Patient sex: M
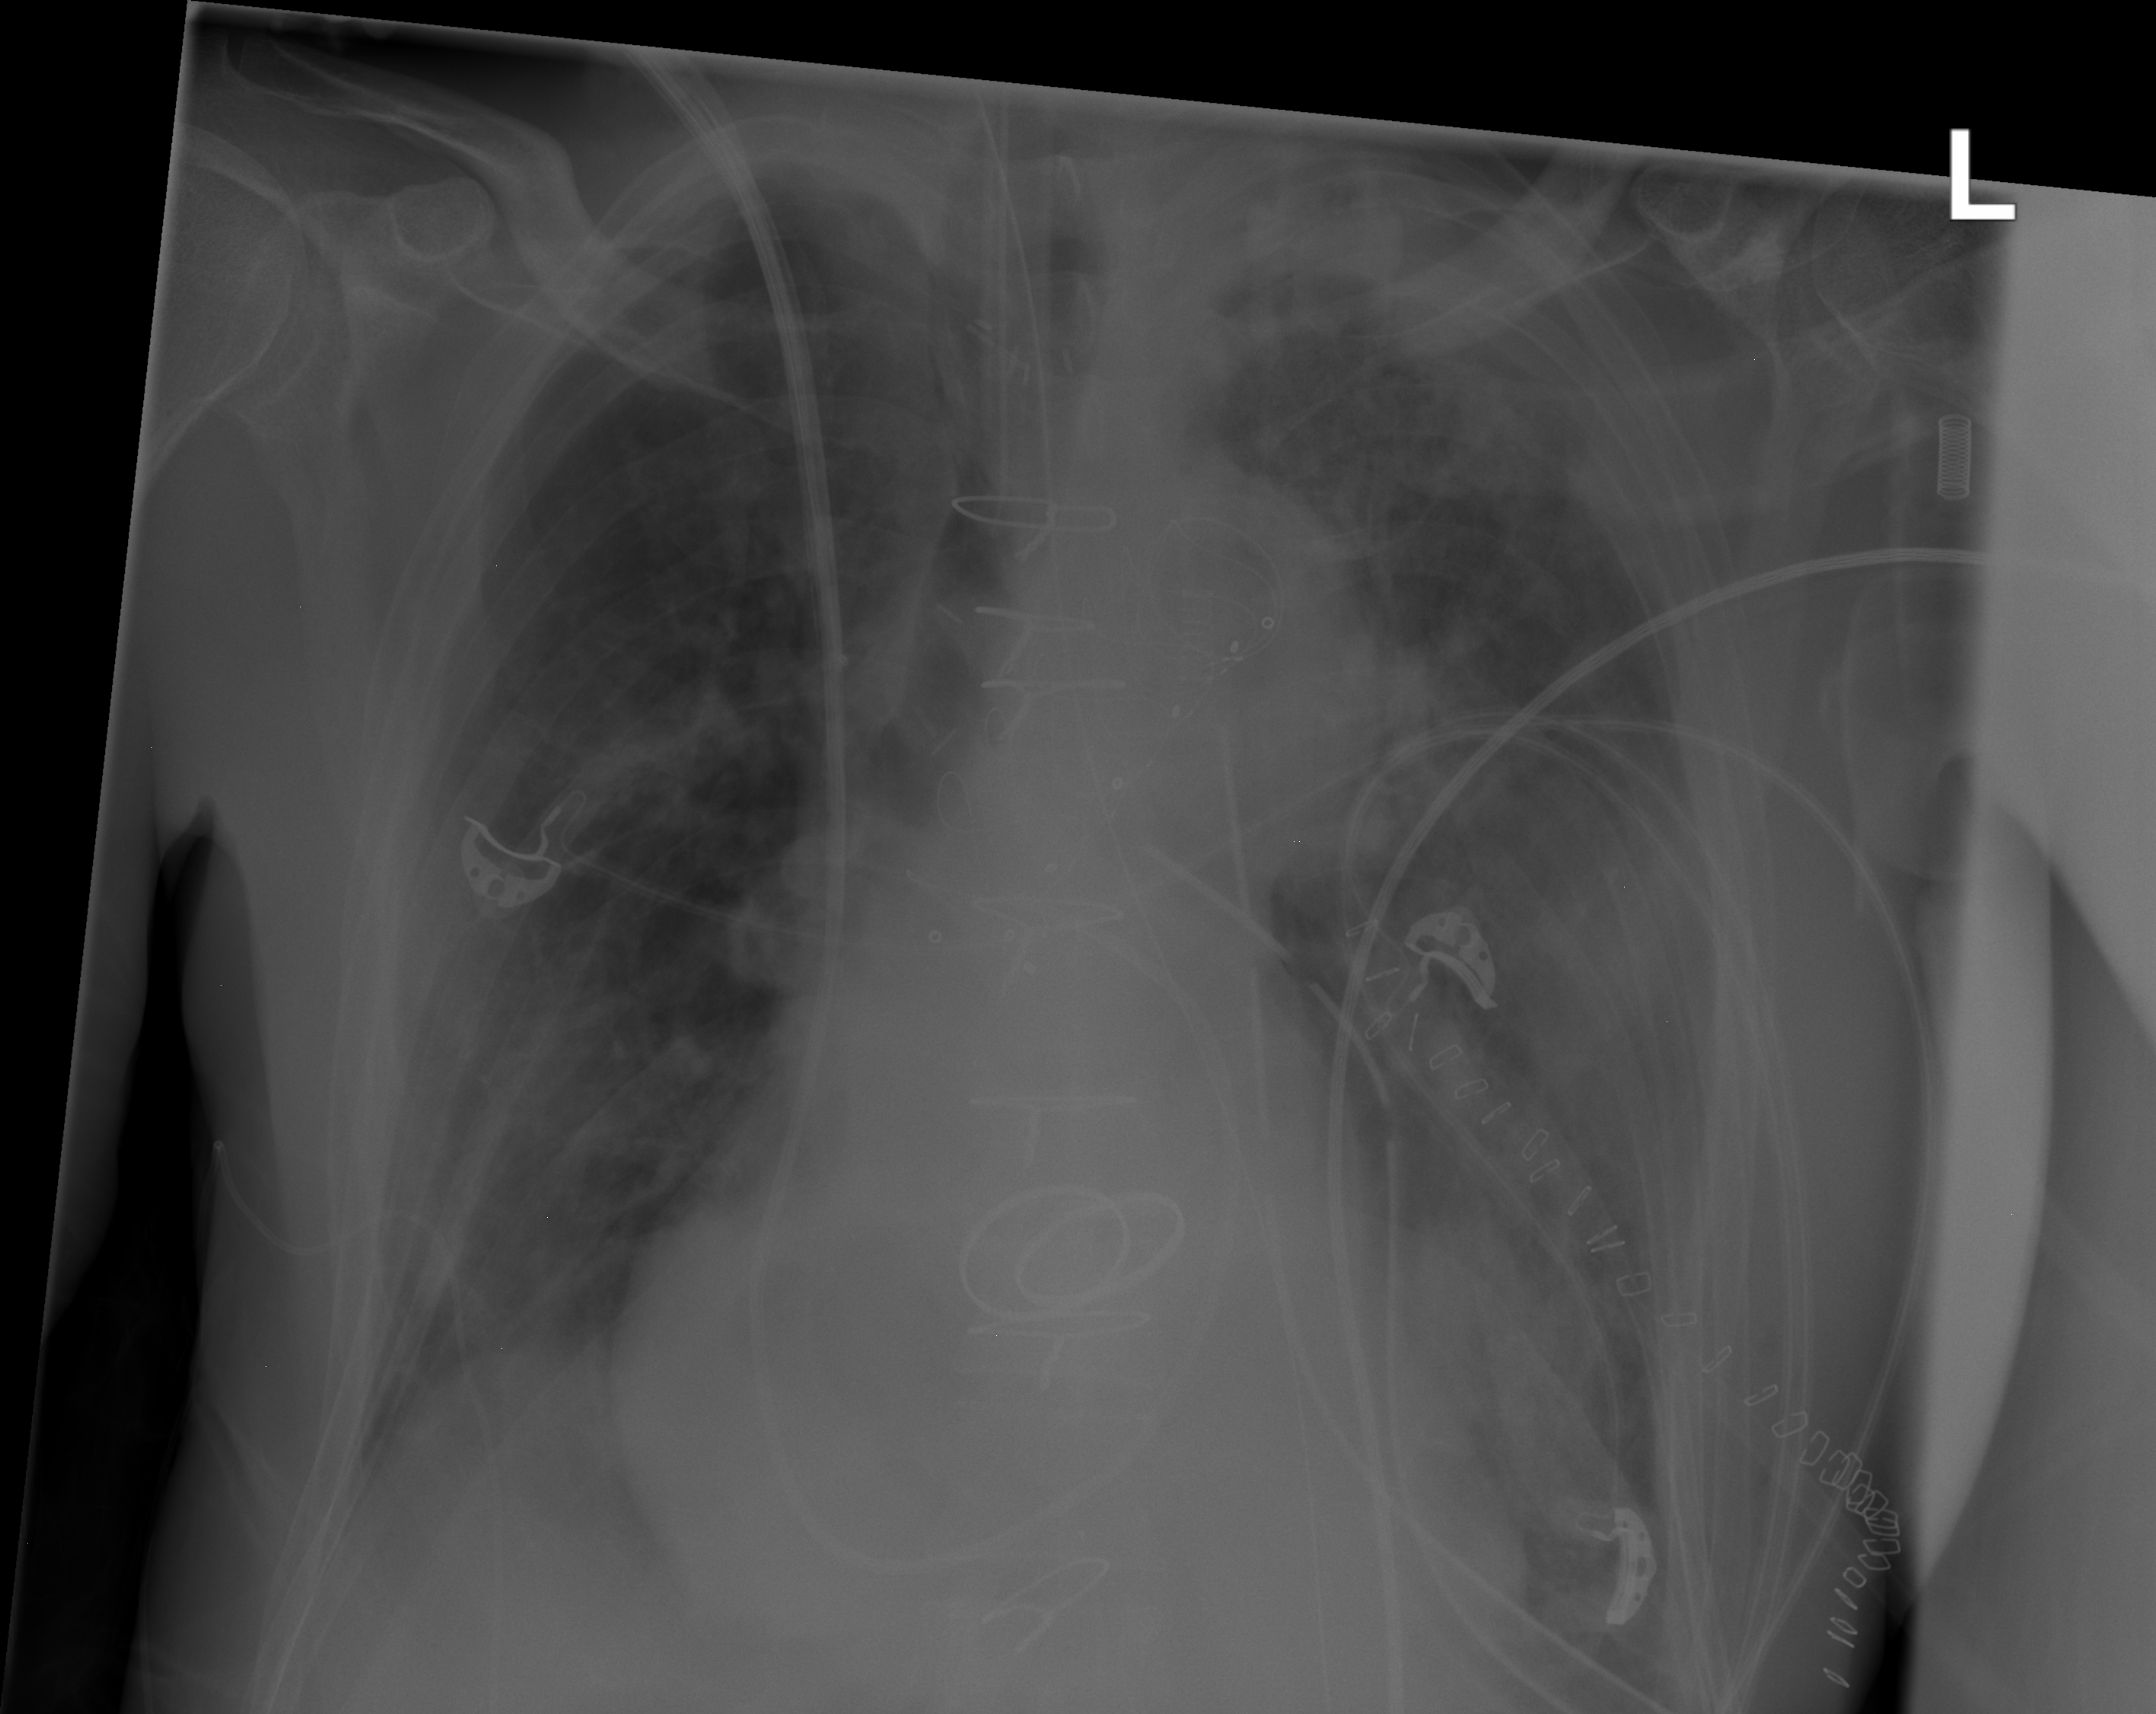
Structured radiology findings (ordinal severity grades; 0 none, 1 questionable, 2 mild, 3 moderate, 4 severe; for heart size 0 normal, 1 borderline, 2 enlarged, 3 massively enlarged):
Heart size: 2
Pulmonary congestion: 2
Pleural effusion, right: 2
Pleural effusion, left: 2
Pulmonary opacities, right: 0
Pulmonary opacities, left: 3
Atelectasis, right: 0
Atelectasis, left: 3